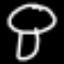
Label: mushroom